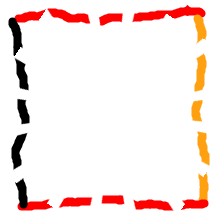
Shape: square